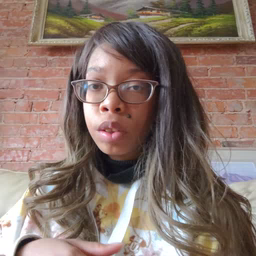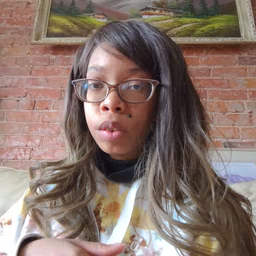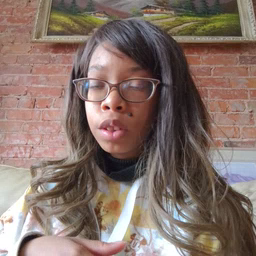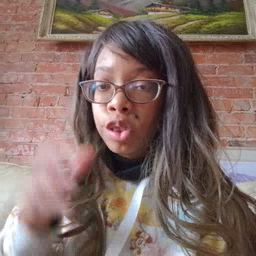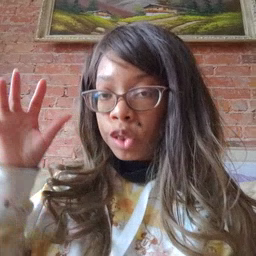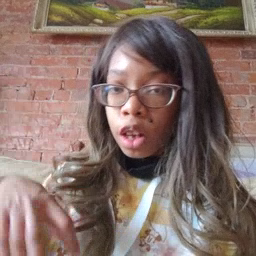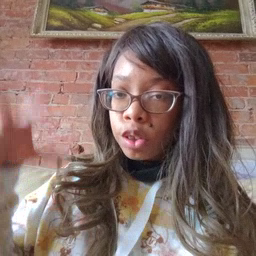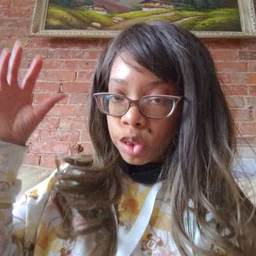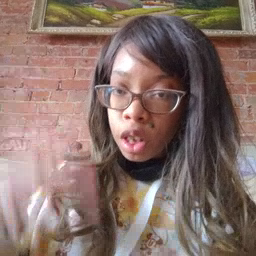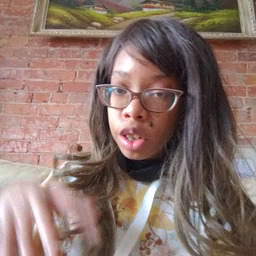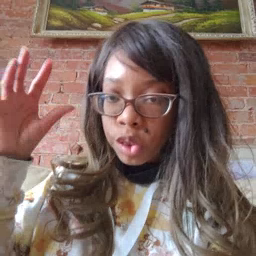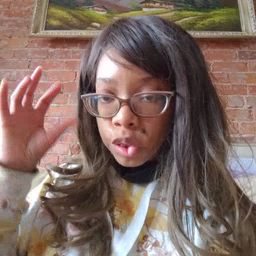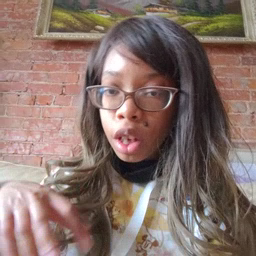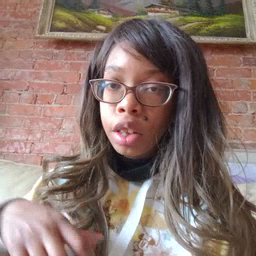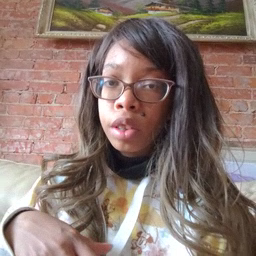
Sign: rain